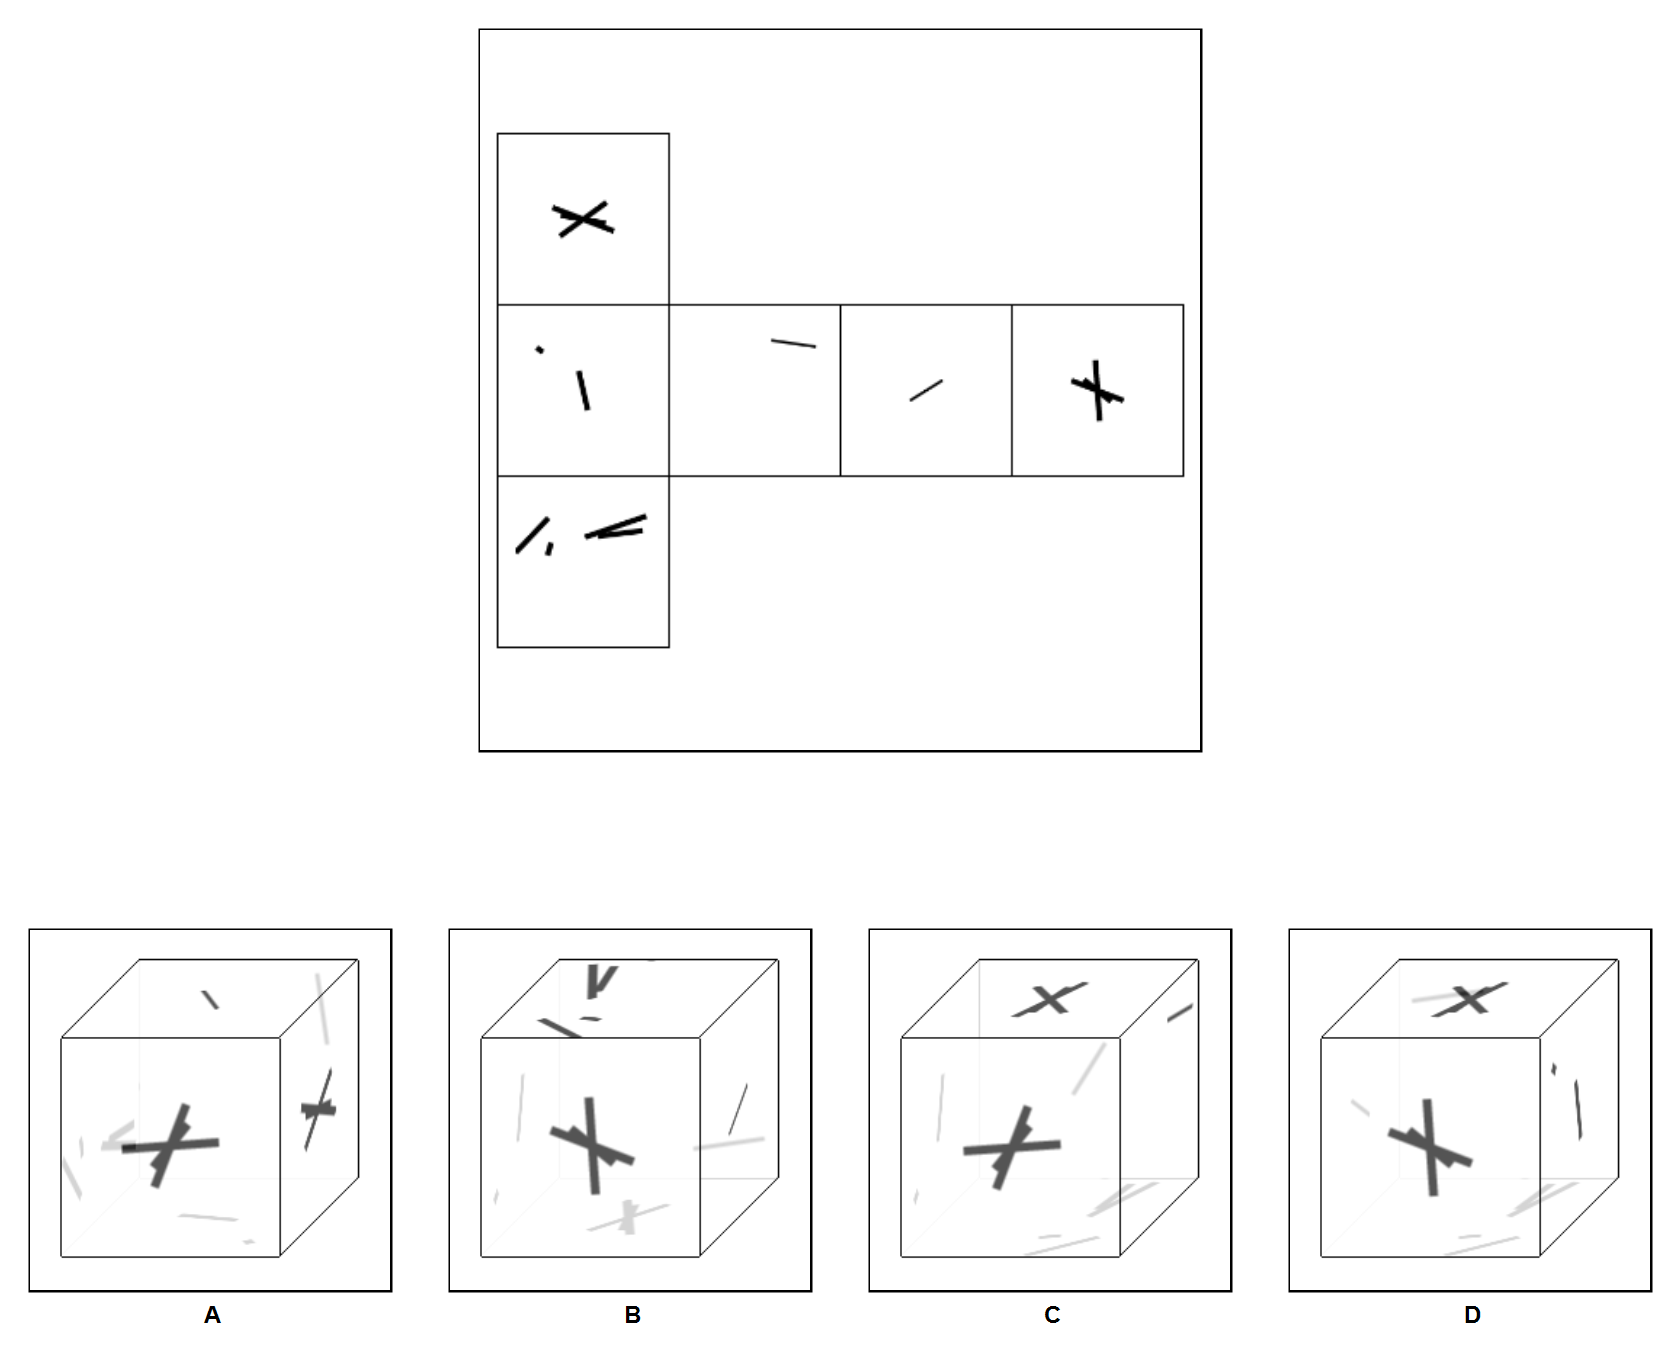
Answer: C